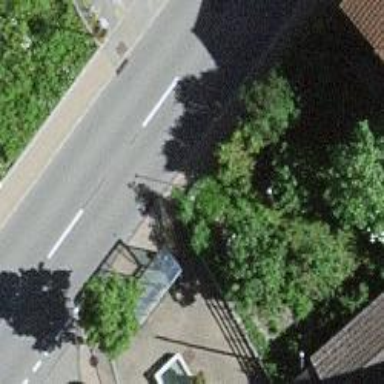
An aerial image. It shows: Bus stop with sheltered platform for public transport.